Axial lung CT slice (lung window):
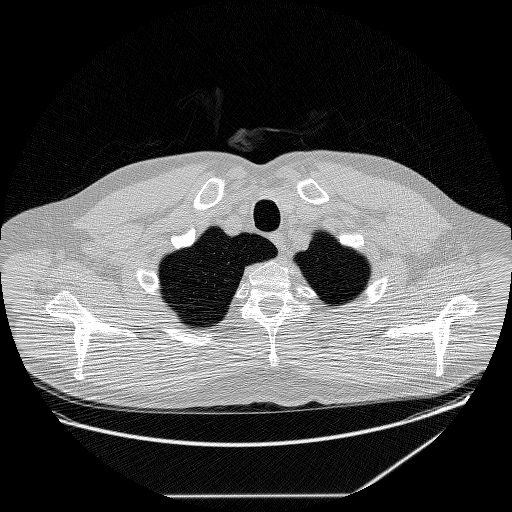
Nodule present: no